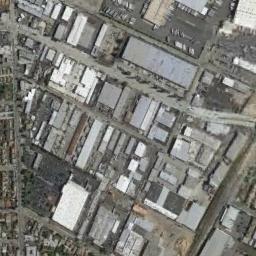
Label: industrial_area